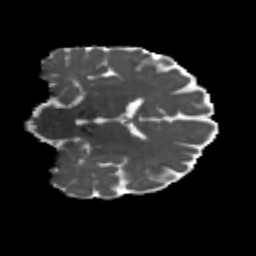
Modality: MD
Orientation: coronal
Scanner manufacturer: siemens
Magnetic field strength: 3 T
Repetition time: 4.16 s
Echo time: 0.0806 s